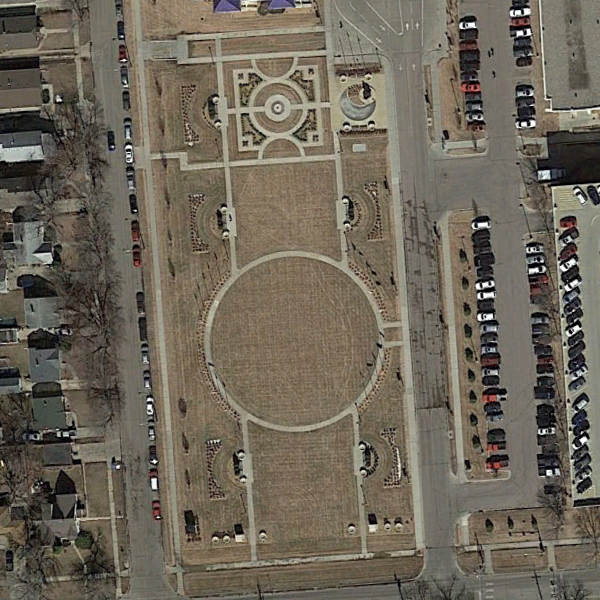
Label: Square